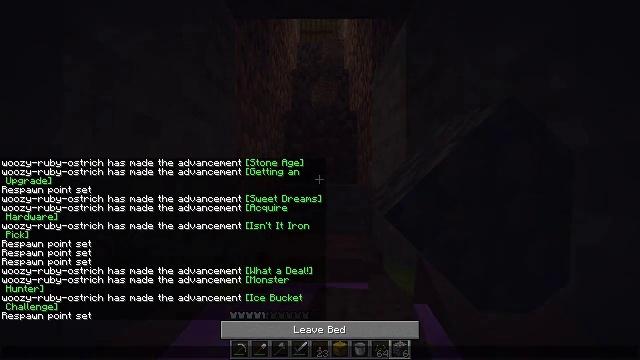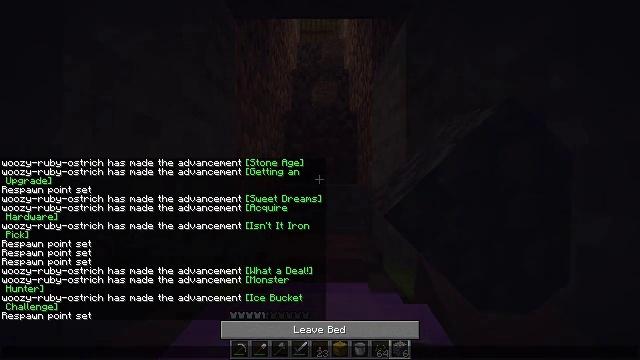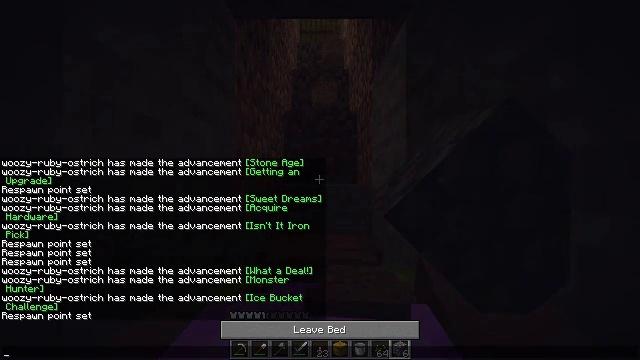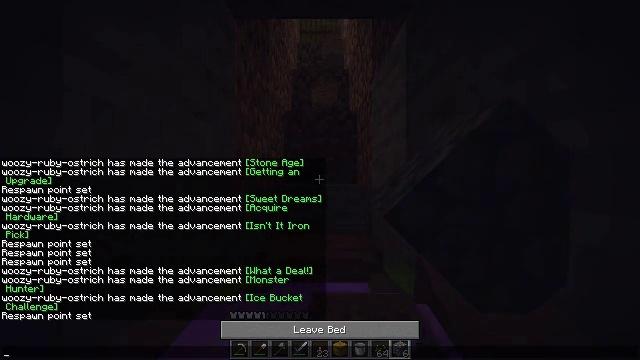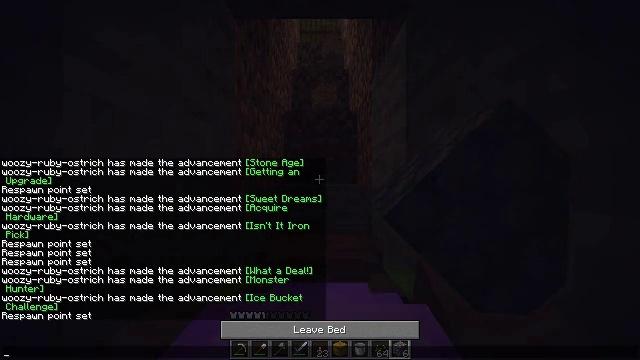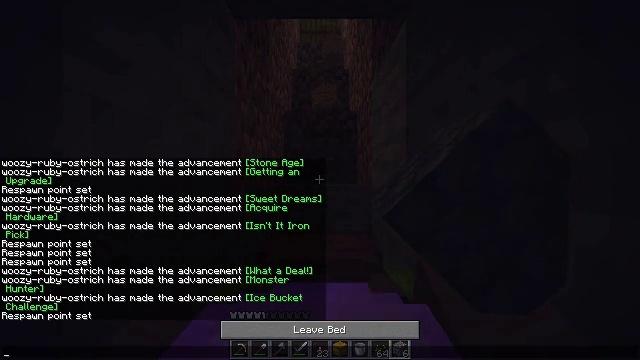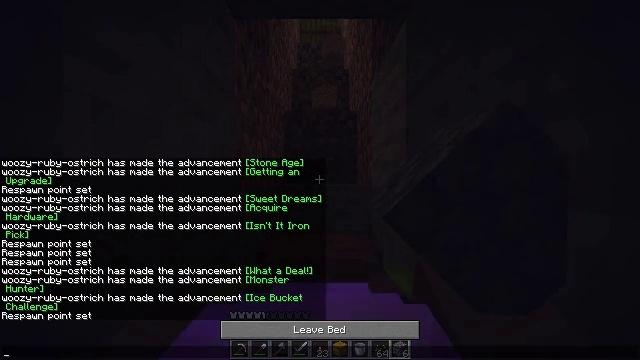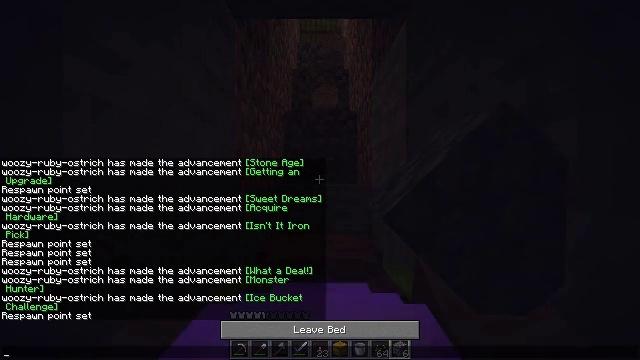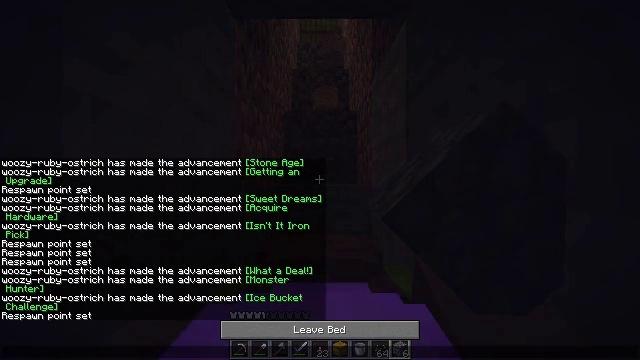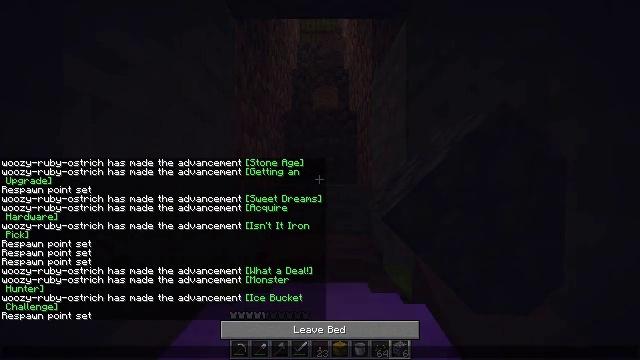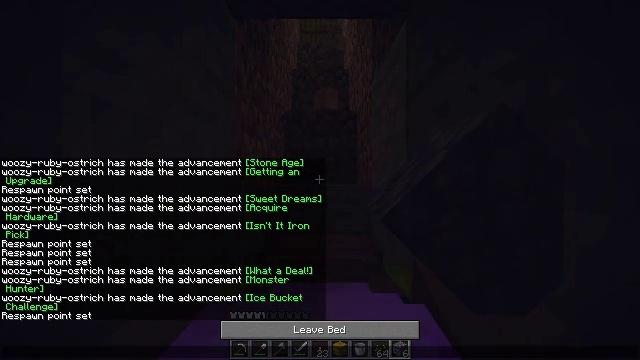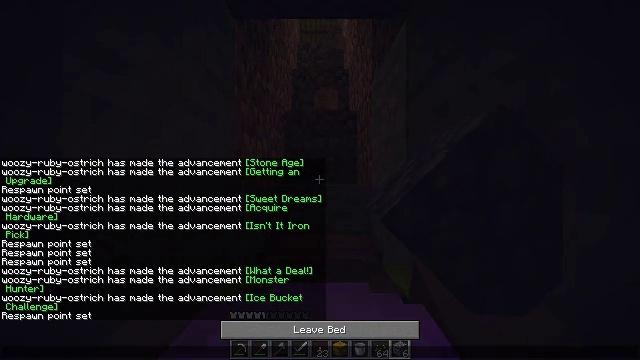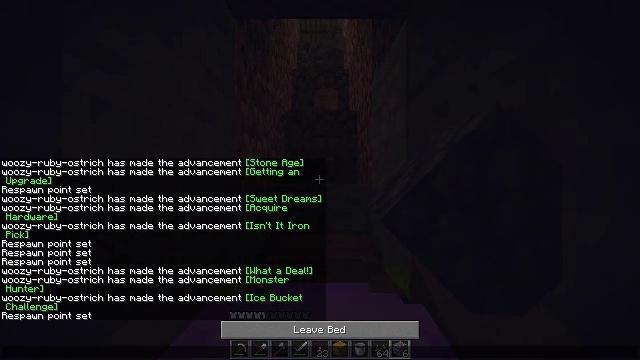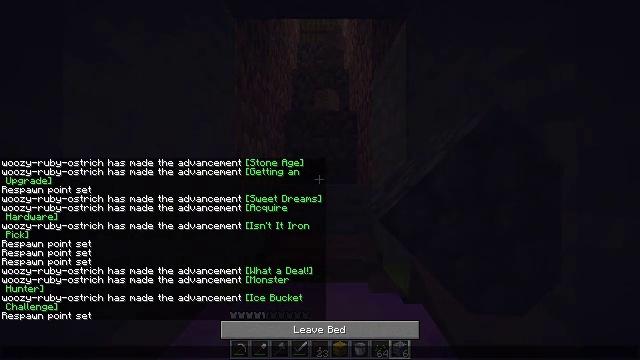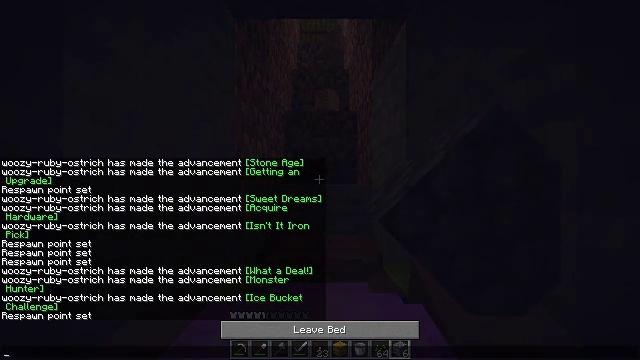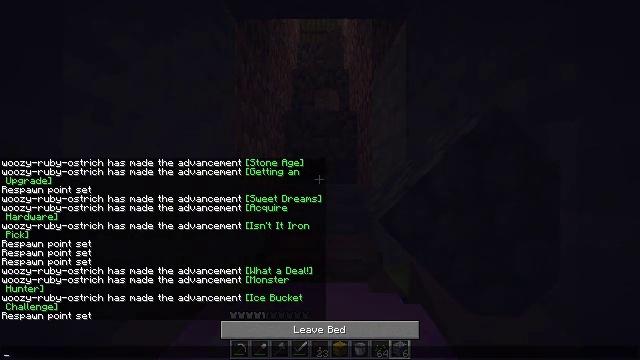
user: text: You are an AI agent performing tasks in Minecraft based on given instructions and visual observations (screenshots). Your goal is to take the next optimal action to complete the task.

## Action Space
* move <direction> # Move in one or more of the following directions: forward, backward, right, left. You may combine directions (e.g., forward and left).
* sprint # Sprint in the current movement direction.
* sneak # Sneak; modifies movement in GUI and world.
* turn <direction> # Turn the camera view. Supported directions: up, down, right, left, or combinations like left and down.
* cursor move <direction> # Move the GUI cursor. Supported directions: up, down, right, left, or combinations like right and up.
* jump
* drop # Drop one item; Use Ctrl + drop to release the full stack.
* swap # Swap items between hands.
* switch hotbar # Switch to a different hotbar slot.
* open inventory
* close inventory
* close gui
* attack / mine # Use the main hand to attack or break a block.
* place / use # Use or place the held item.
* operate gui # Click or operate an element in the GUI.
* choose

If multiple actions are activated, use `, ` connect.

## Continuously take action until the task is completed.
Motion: motion action
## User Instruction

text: Retrieve the lime bed from its current location.
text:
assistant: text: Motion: no_op
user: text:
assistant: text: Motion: no_op
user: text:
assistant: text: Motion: no_op
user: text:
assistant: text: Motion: no_op
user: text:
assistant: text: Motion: no_op
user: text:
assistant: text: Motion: no_op
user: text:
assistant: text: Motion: no_op
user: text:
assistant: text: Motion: no_op
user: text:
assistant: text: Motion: no_op
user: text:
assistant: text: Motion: no_op
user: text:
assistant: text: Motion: no_op
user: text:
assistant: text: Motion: no_op
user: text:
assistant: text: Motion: no_op
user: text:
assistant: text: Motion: no_op
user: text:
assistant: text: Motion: no_op
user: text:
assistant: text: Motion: no_op
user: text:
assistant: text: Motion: no_op
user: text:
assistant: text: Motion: no_op
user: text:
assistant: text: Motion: no_op
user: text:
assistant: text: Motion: no_op
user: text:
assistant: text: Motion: no_op
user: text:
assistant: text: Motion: no_op
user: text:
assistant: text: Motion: no_op
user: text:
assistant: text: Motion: no_op
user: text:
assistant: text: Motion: no_op
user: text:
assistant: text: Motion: no_op
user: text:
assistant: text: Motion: no_op
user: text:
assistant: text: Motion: no_op
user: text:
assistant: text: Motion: no_op
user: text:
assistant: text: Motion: no_op